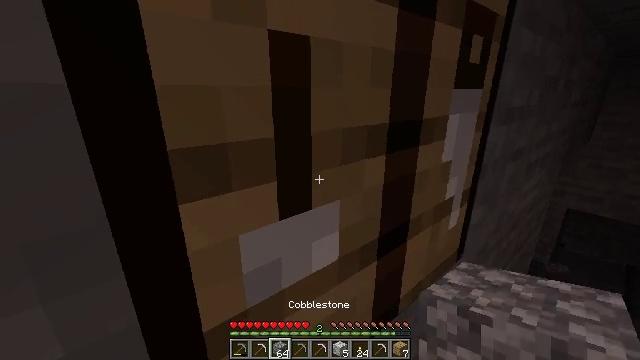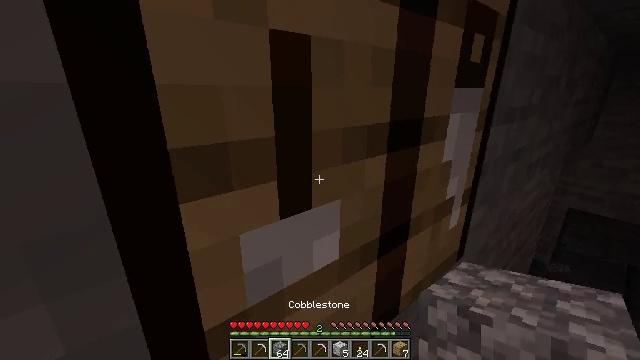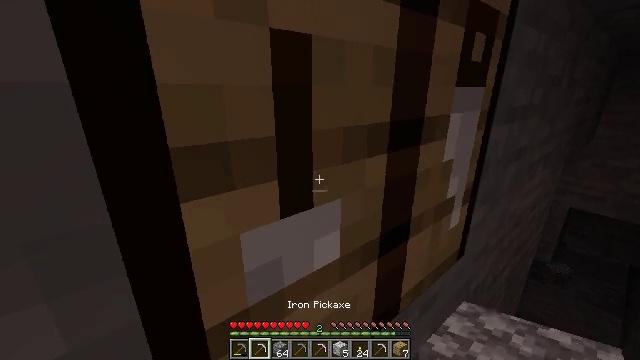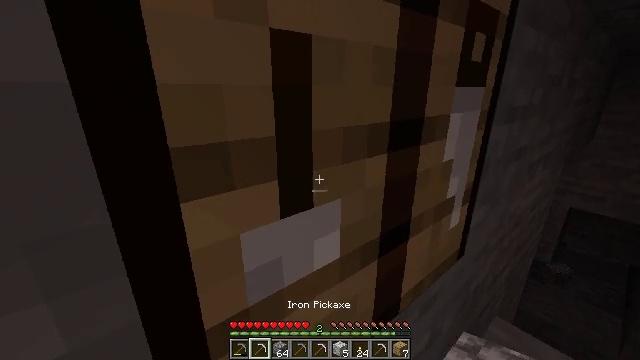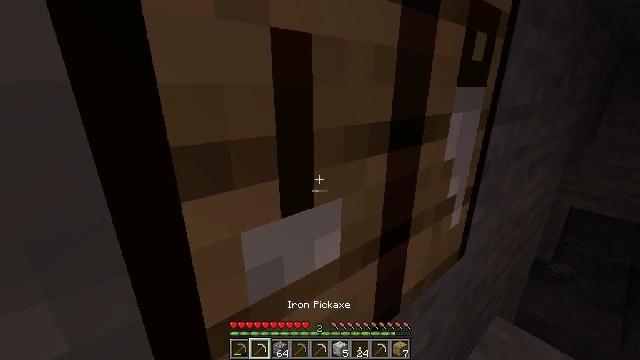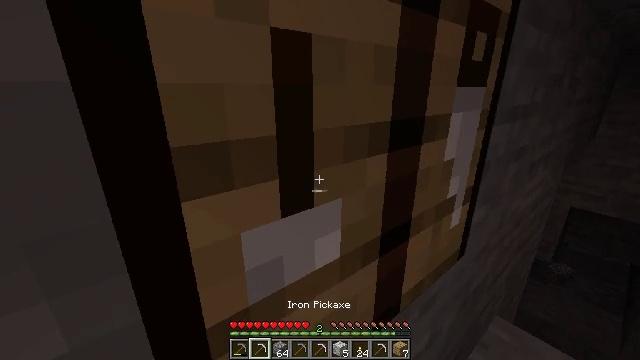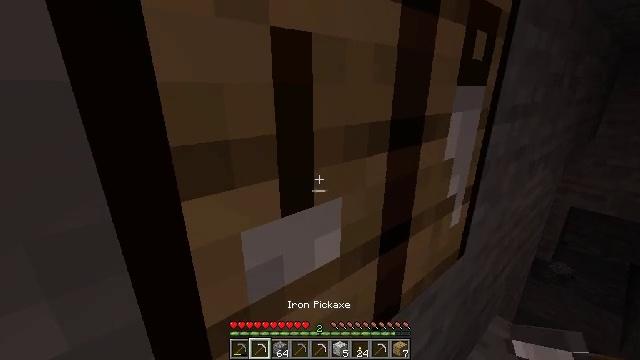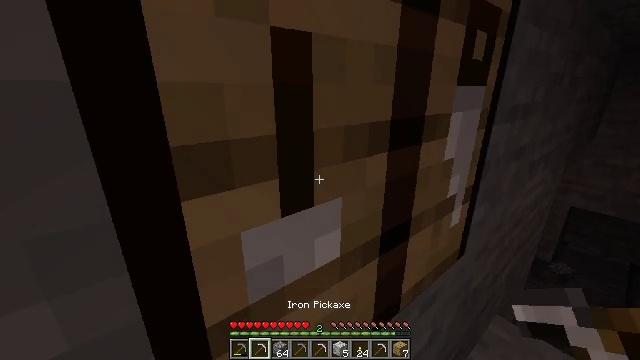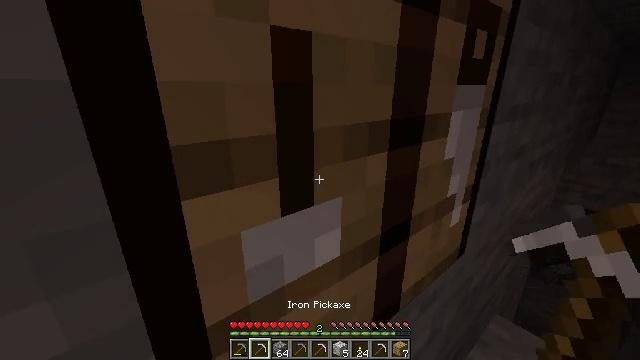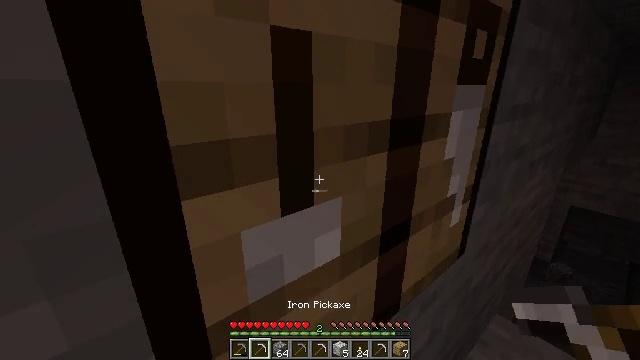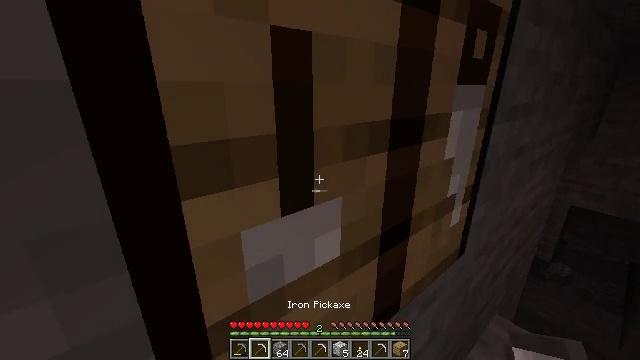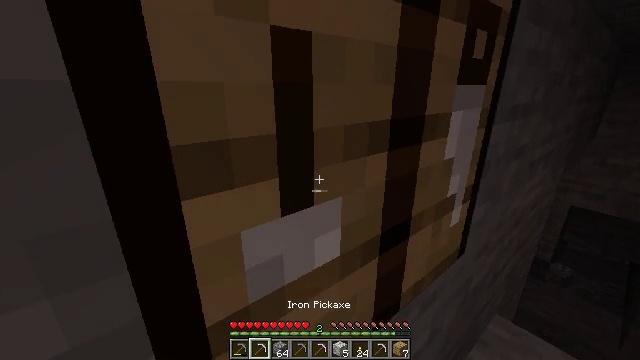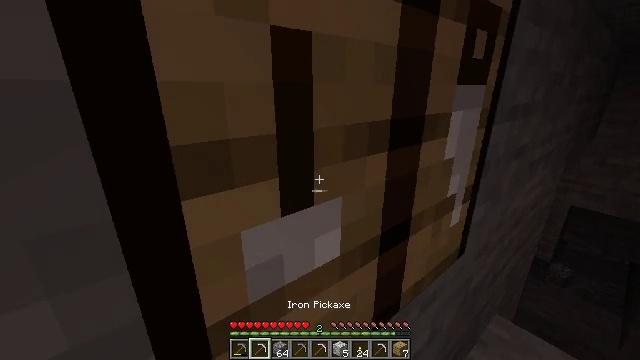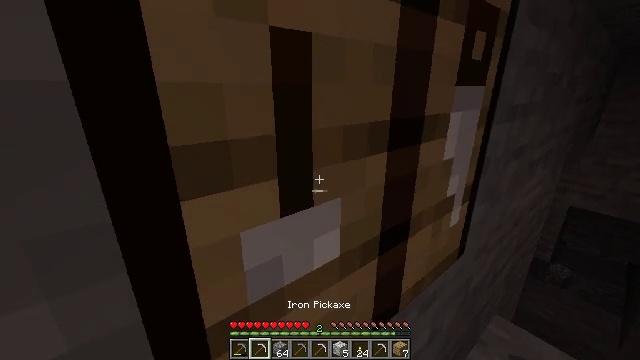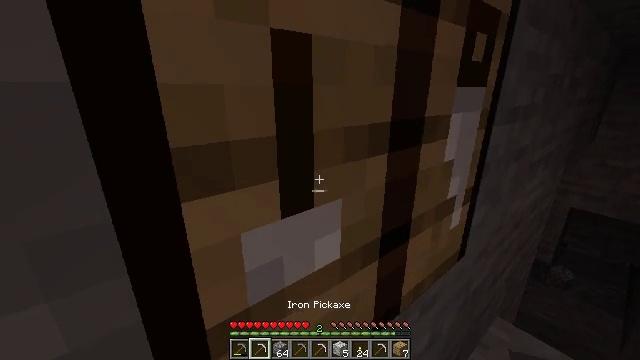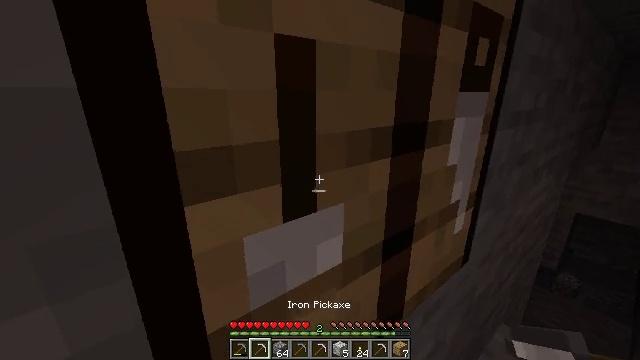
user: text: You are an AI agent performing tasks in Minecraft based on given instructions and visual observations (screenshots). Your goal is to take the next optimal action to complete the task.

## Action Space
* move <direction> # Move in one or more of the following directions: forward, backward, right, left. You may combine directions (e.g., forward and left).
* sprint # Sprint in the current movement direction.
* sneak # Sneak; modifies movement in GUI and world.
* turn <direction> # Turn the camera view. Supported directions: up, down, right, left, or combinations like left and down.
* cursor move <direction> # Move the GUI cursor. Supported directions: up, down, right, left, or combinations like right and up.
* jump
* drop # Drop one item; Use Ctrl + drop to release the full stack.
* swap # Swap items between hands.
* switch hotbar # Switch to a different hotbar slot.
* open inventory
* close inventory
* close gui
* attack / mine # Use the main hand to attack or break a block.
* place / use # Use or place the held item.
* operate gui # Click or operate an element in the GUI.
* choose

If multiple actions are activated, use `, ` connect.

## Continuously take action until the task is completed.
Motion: motion action
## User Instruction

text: Get the crafting table into the inventory.
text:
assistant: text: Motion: no_op
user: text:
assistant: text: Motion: no_op
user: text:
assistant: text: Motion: no_op
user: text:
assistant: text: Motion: no_op
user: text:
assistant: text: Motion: no_op
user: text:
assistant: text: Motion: no_op
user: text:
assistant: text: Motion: no_op
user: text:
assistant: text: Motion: no_op
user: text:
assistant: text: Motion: no_op
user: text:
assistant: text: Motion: no_op
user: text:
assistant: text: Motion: no_op
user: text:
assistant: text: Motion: no_op
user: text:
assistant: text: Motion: no_op
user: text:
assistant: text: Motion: no_op
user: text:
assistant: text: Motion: no_op
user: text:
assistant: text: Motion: attack / mine
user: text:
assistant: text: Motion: attack / mine
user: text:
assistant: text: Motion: attack / mine
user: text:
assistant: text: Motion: attack / mine
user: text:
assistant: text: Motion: turn left and down, attack / mine
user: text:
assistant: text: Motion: attack / mine
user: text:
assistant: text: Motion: attack / mine
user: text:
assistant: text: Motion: attack / mine
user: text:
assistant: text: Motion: attack / mine
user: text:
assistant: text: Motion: attack / mine
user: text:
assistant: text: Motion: attack / mine
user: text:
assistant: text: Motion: attack / mine
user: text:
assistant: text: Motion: turn right and up, attack / mine
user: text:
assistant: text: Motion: turn right and up, attack / mine
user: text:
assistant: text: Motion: attack / mine